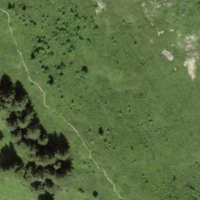
EUNIS habitat code: 25
Species observed at this site:
Arnica montana